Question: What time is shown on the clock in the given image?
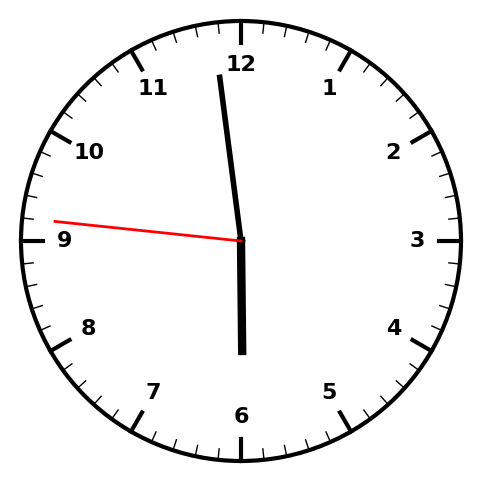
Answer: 05:58:46